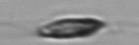
Label: Chrysochromulina